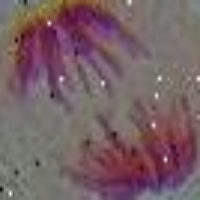
Label: anaphase